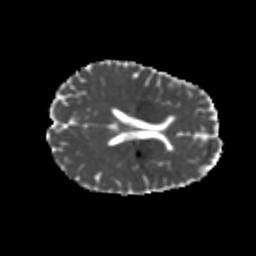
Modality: MD
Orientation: axial
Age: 24
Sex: female
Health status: healthy
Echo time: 0.074 s